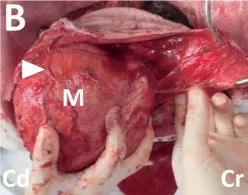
Photos of the surgical procedure for resection of the back mass. (B) The large, tortuous vessels (arrowhead) are evident on the surface of the mass (M).
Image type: medical_photograph (other_medical_photograph)